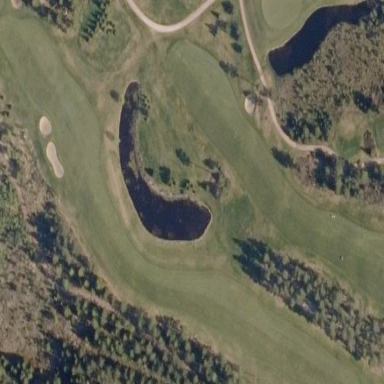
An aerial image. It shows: Grassy area designated as golf fairway.